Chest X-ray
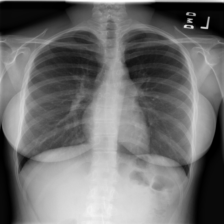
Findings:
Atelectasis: negative
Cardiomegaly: negative
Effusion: negative
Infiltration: negative
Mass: negative
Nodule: negative
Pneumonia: negative
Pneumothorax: negative
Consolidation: negative
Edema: negative
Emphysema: negative
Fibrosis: negative
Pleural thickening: negative
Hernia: negative